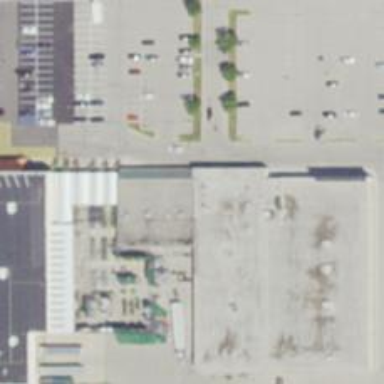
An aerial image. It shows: Supermarket.